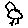
Label: bird